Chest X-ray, PA view. Patient: 66 years old, sex M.
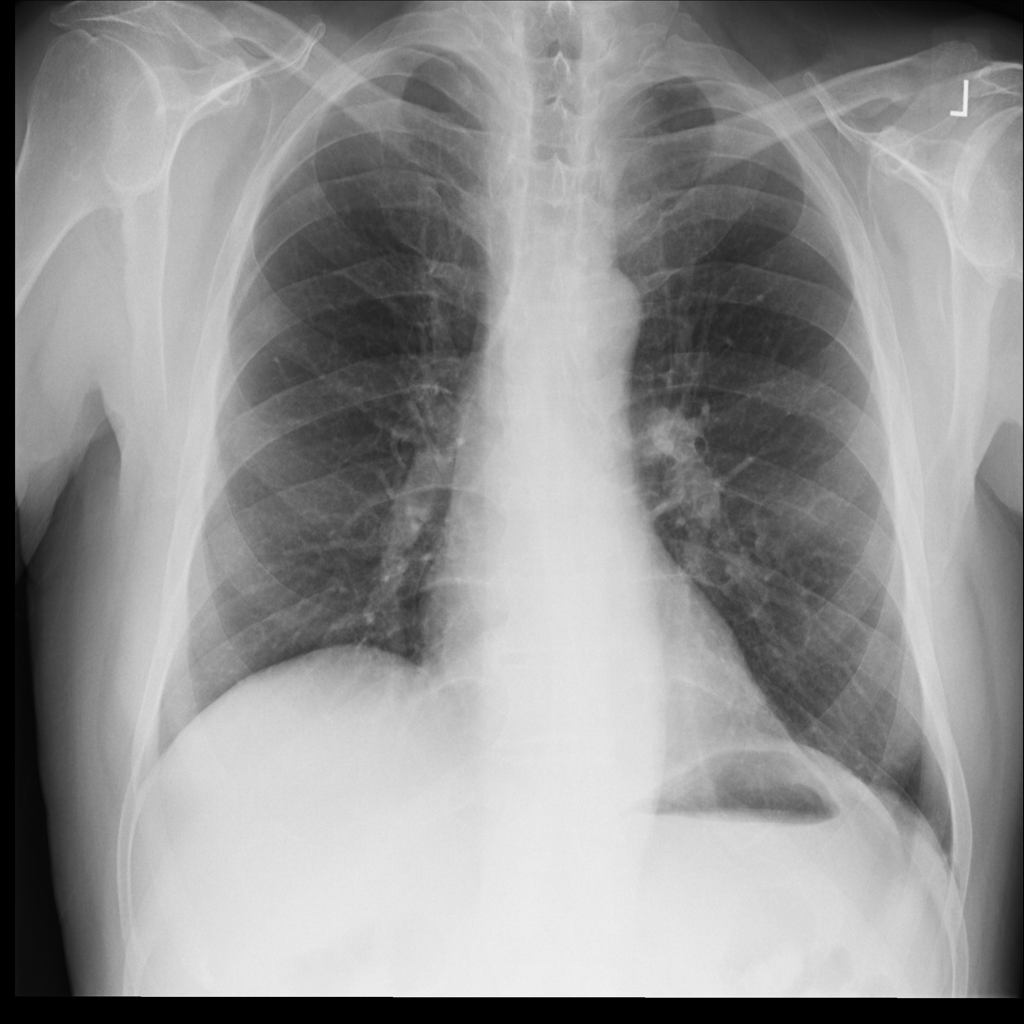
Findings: No Finding